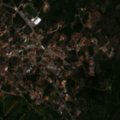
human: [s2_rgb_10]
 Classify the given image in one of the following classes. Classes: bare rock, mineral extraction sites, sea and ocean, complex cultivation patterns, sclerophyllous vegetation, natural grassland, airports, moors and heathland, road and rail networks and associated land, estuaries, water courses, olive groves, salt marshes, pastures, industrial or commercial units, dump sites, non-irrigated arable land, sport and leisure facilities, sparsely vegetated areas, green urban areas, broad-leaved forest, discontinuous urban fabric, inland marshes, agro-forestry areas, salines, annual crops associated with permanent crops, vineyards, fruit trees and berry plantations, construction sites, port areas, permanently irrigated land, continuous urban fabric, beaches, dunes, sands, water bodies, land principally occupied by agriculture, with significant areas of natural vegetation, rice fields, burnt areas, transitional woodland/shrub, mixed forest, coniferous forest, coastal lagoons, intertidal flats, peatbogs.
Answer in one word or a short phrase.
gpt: discontinuous urban fabric, olive groves, complex cultivation patterns, sclerophyllous vegetation, transitional woodland/shrub